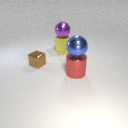
large red metal cylinder below large blue metal sphere